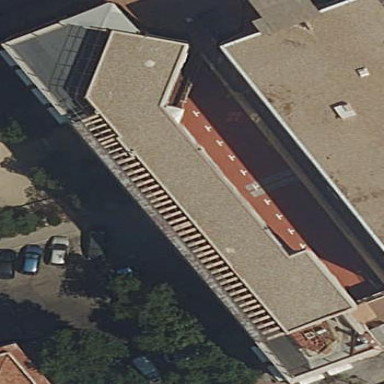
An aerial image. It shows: School building.